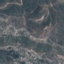
Land use / land cover: HerbaceousVegetation